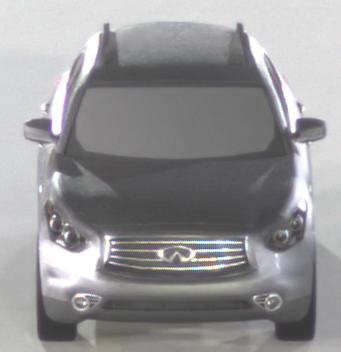
Make: Infiniti
Model: FX 37
Detailed model: FX (S51)
Model produced from: 2012/07
Model produced until: 2013/10
Doors: 5
Color: gray
Road condition: dry road
Daytime: night
Contrast: high contrast